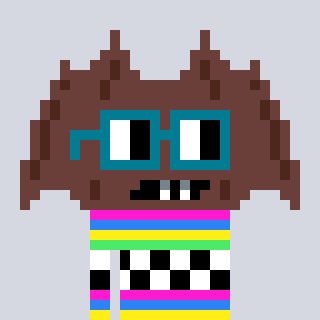
a pixel art character with square dark green glasses, a bat-shaped head and a darkbrown-colored body on a cool background